Question: I have a Table view controller with a table view in it in 'Swift'. The 'TableView' works fine(it loads the correct amount of data into the table and everything) but there is a 'margin/padding/gap down' the left-hand side of the screen that can be seen in the image below. Any suggestions on how I resolve this?

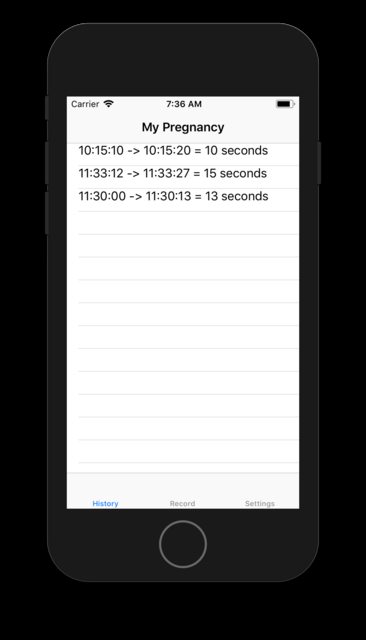
Answer: Make constraints like this , by un checking constraint to margins
<URL>